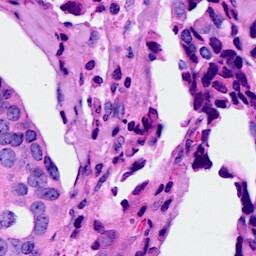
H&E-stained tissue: Breast